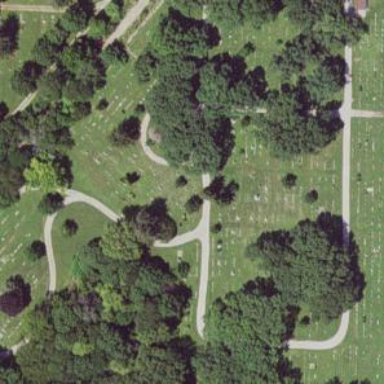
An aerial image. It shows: Cemetery.